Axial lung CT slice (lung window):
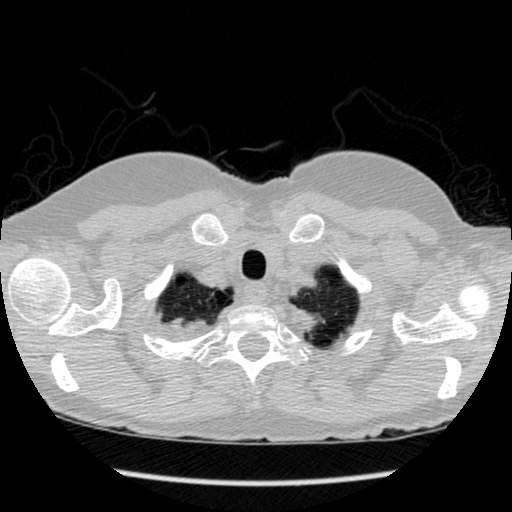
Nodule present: no